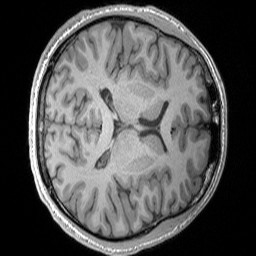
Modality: T1w
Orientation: axial
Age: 20
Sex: male
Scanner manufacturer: siemens
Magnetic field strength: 3 T
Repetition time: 1.9 s
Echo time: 0.00302 s